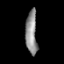
Tissue: prostate
Cell type: T cells
Senescence score: 0.7624
Nuclear area (px): 487
Mean DAPI intensity: 143.916